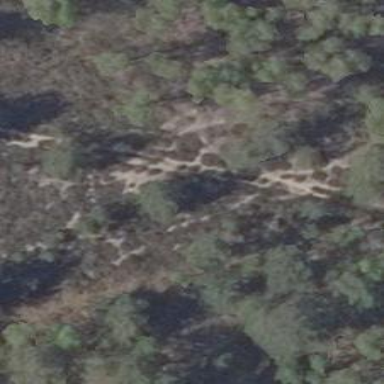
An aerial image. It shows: Sandy path with grade 4 tracktype.